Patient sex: M
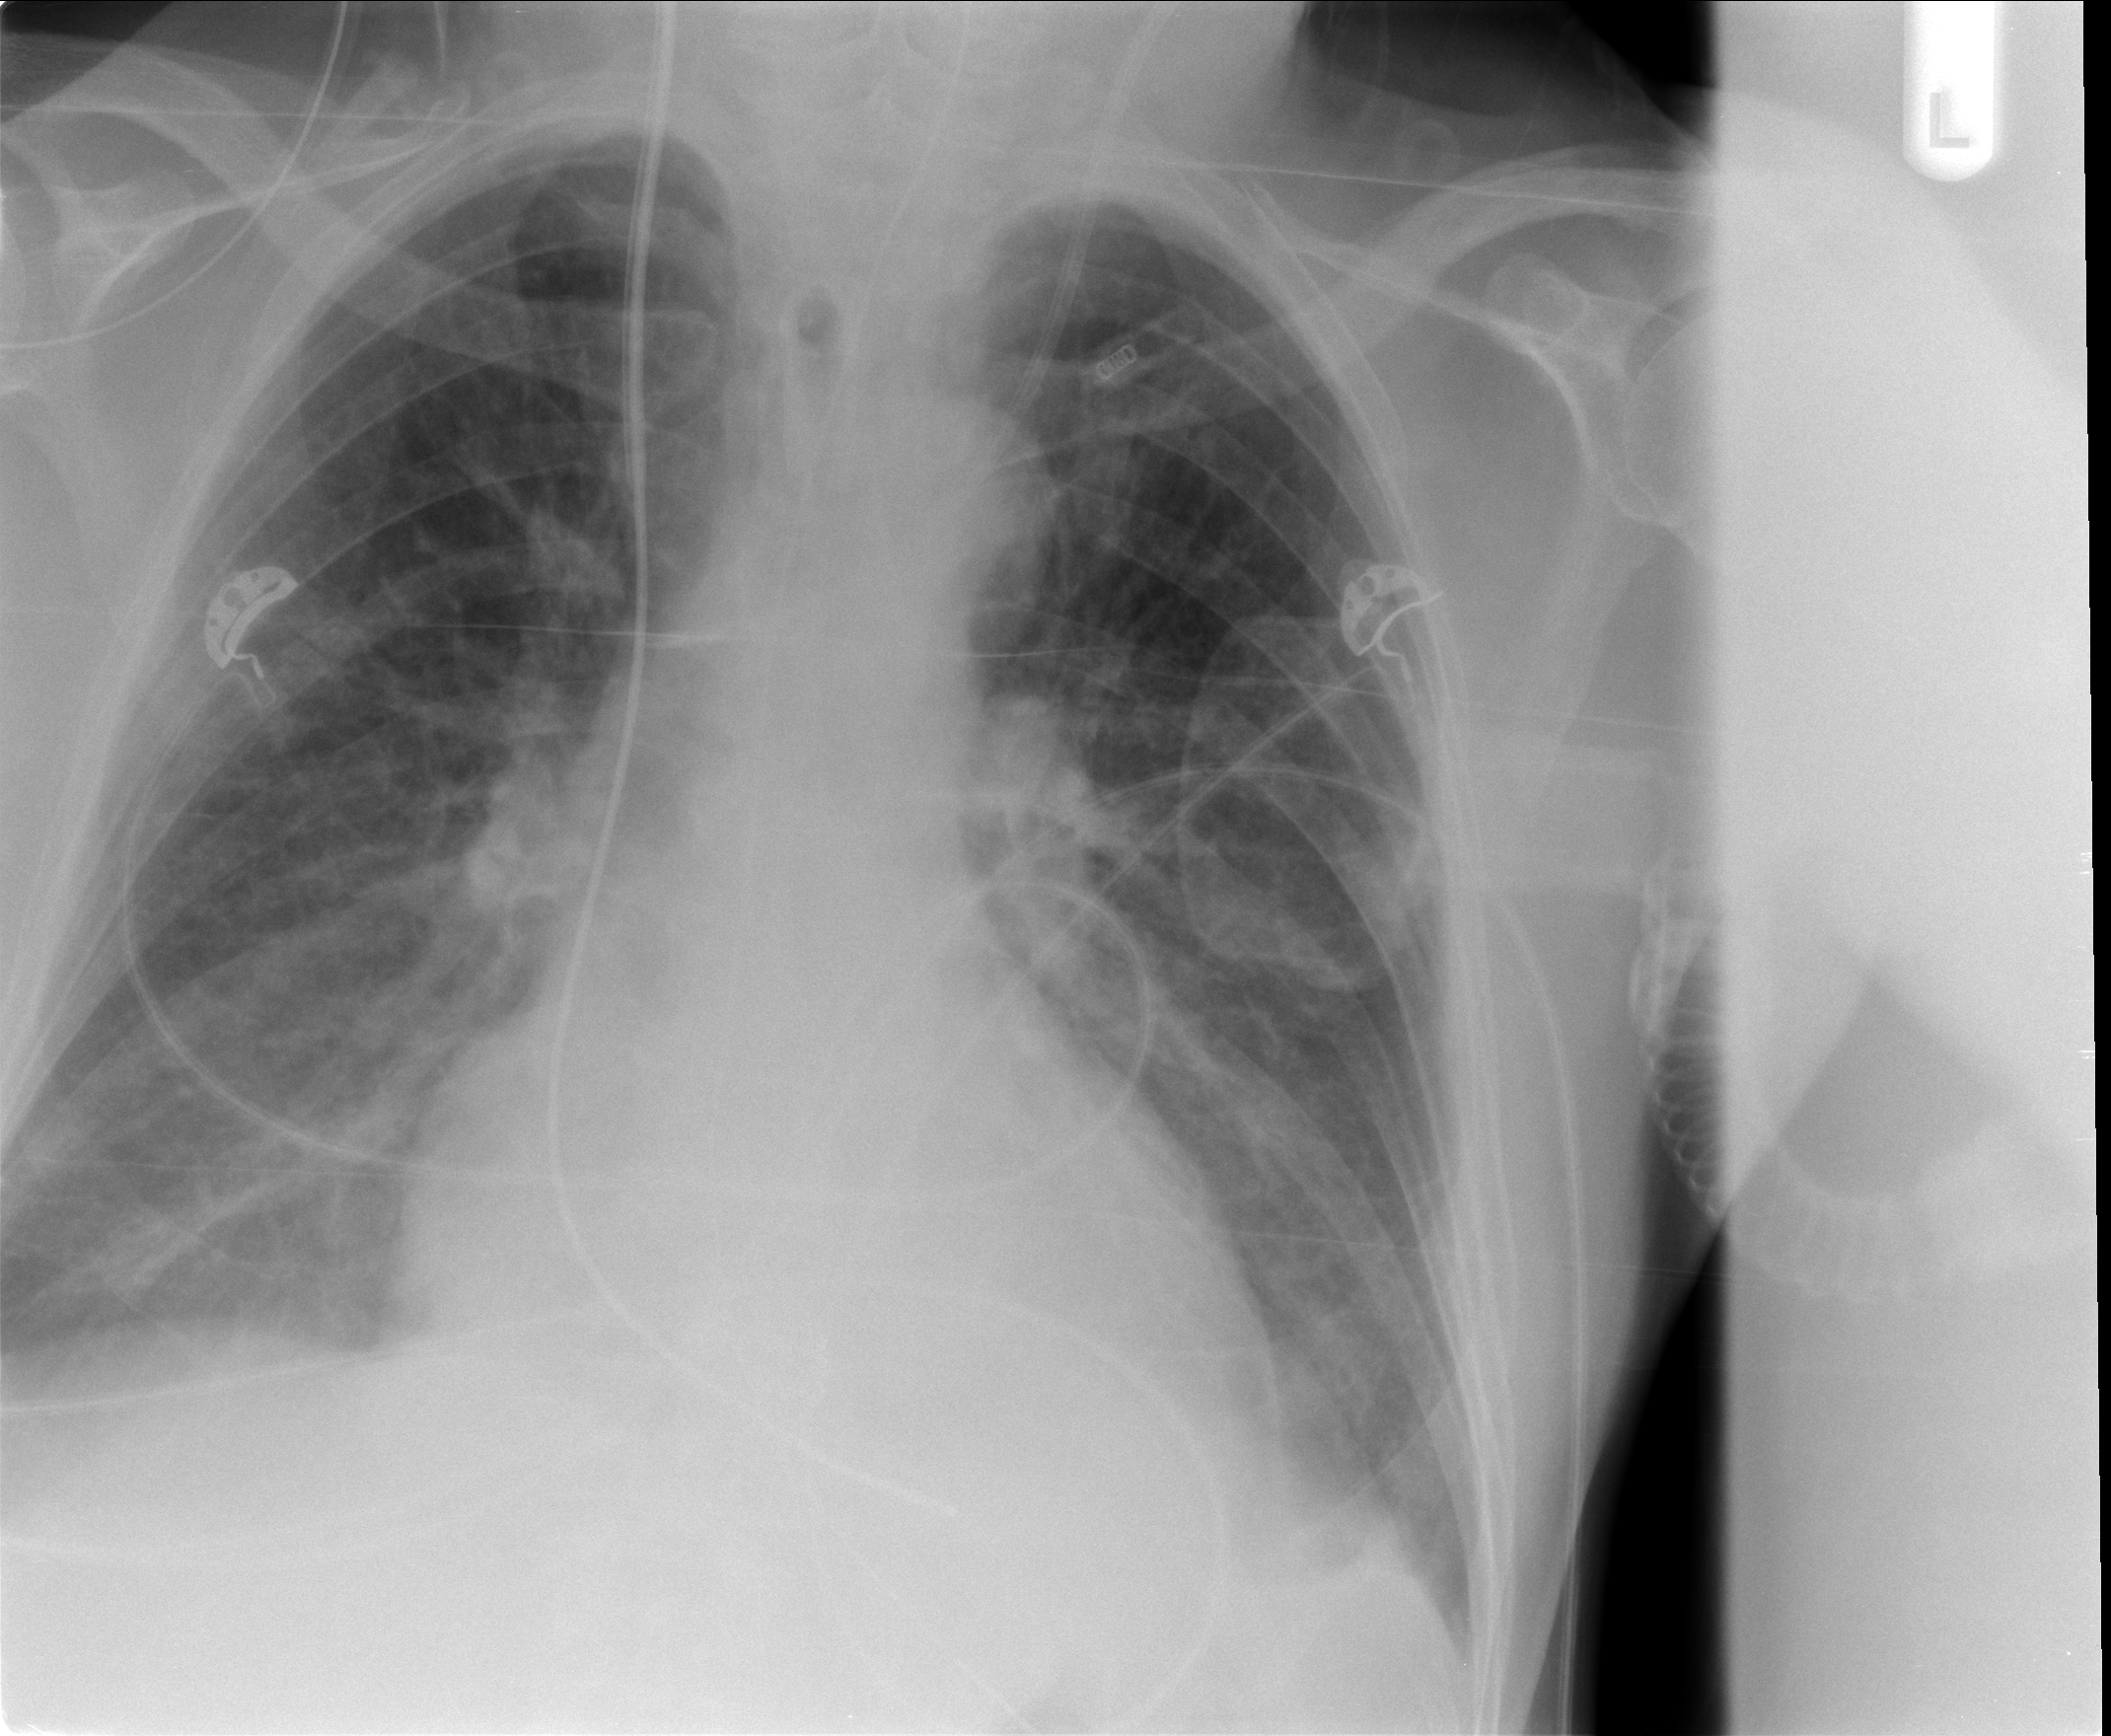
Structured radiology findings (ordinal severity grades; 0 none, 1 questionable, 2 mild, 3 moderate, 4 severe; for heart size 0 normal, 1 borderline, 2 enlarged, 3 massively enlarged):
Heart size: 1
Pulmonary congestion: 2
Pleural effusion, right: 0
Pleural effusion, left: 1
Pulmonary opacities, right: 2
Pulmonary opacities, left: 2
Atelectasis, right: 1
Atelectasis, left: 0